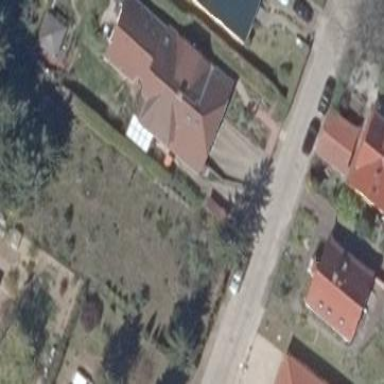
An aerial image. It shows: Detached building with half-hipped roof shape.